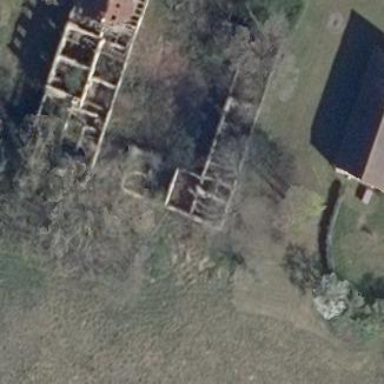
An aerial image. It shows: Ruins of building.